Question: I have point 'A (35.163 , 128.001)' and point 'B (36.573 , 128.707)'
I need to calculate the points lies within point A and point B
using the standard distance formula between 2 points, I found 'D = 266.3'
each of the points lies within the line AB (the black point p1, p2, ... p8) are separated with equal distance of 'd = D / 8 = 33.3'
How could I calculate the X and Y for p1 , p2, ... p8?
example of Java or C# language are welcomed
or just point me a formula or method will do.
Thank you.
**The above calculation is actually used to calculate the dummy point for shaded level in my map and working for shaded area interpolation purpose*

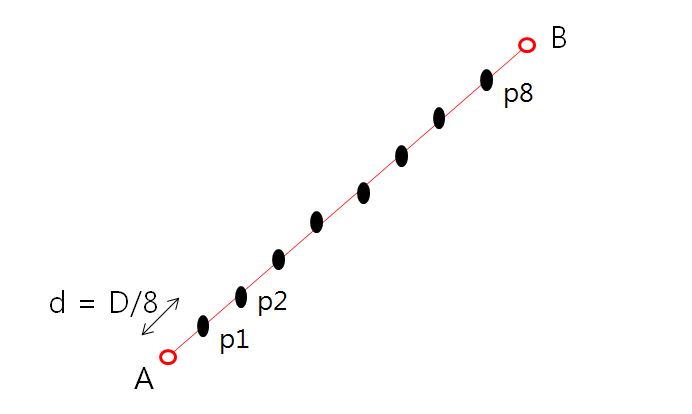
Answer: Straitforward trigonometric solution could be something like that:
'''
// I've used Tupple<Double, Double> to represent a point;
// You, probably have your own type for it
public static IList<Tuple<Double, Double>> SplitLine(
Tuple<Double, Double> a,
Tuple<Double, Double> b,
int count) {
count = count + 1;
Double d = Math.Sqrt((a.Item1 - b.Item1) * (a.Item1 - b.Item1) + (a.Item2 - b.Item2) * (a.Item2 - b.Item2)) / count;
Double fi = Math.Atan2(b.Item2 - a.Item2, b.Item1 - a.Item1);
List<Tuple<Double, Double>> points = new List<Tuple<Double, Double>>(count + 1);
for (int i = 0; i <= count; ++i)
points.Add(new Tuple<Double, Double>(a.Item1 + i * d * Math.Cos(fi), a.Item2 + i * d * Math.Sin(fi)));
return points;
}
...
IList<Tuple<Double, Double>> points = SplitLine(
new Tuple<Double, Double>(35.163, 128.001),
new Tuple<Double, Double>(36.573, 128.707),
8);
'''
Outcome (points):
'''
(35,163, 128,001) // <- Initial point A
(35,3196666666667, 128,<PHONE>)
(35,4763333333333, 128,<PHONE>)
(35,633, 128,236333333333)
(35,7896666666667, 128,314777777778)
(35,9463333333333, 128,393222222222)
(36,103, 128,471666666667)
(36,2596666666667, 128,550111111111)
(36,4163333333333, 128,628555555556)
(36,573, 128,707) // <- Final point B
'''